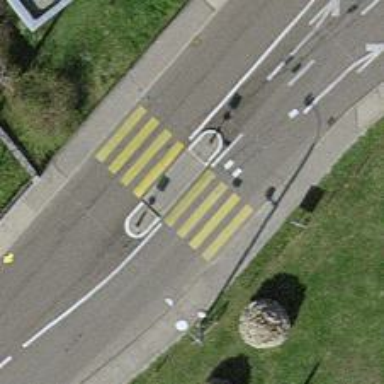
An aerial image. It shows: Marked road crossing with pedestrian island.